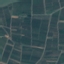
Label: PermanentCrop